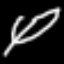
Label: leaf